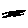
Label: zigzag